Field crop: maize
Growth stage: 2
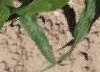
Species: maize